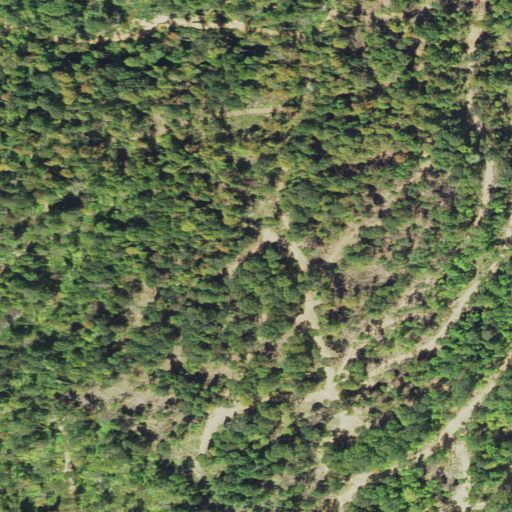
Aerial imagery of ridge(s) in West Virginia named Big Ridge containing deciduous forest and grassland